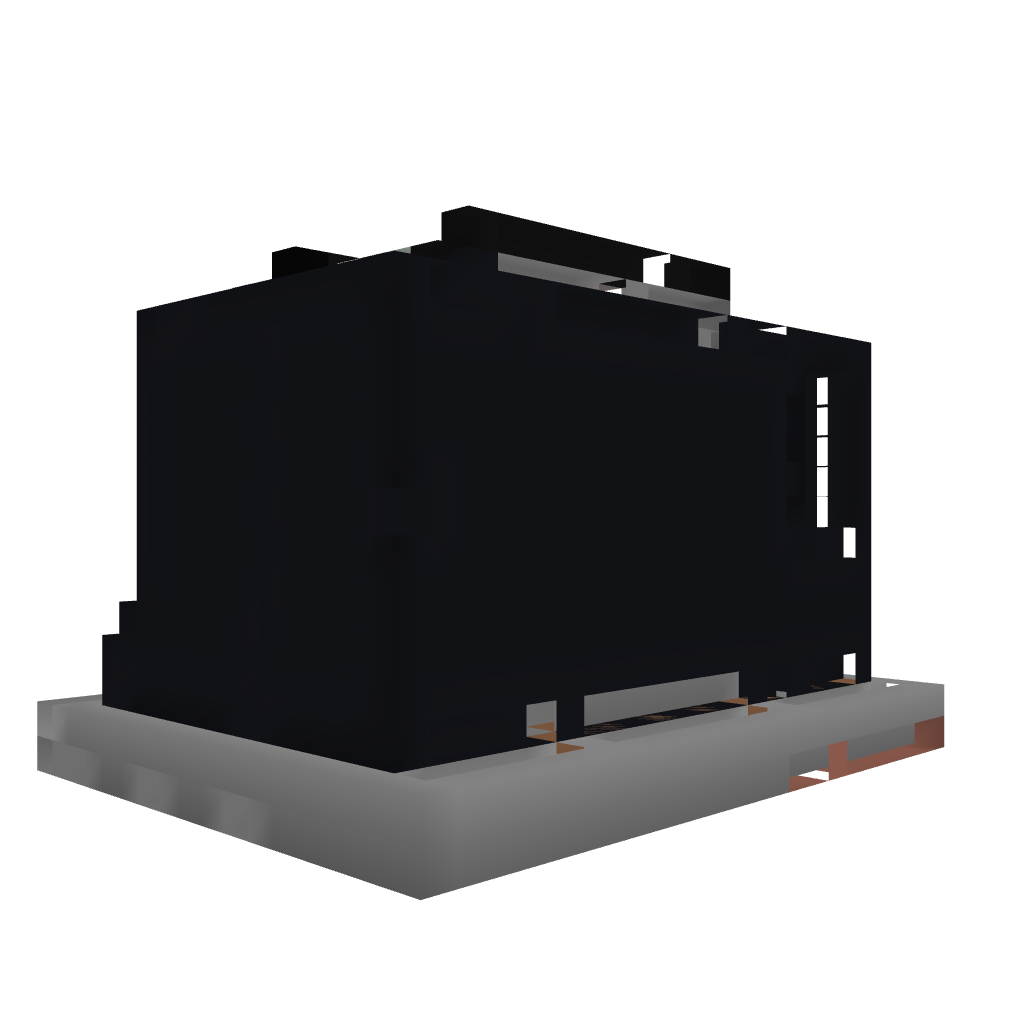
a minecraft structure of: Pointless Scrolling Message